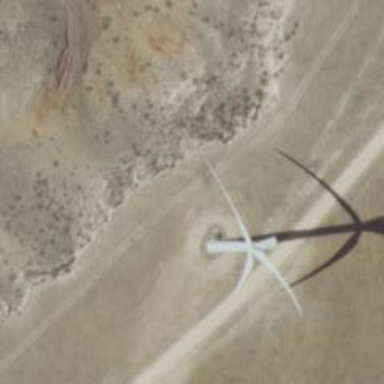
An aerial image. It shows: Wind generator with horizontal axis. The generator is wind turbine.